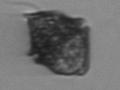
Label: Kryptoperidinium_triquetrum